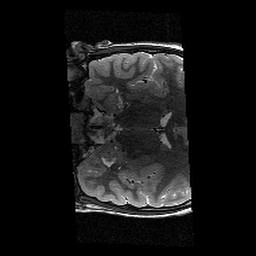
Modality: T2w
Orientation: coronal
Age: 11
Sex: male
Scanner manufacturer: siemens
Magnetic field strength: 3 T
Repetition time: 9.23 s
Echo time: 0.067 s